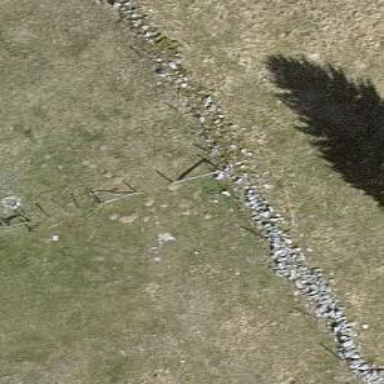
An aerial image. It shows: Wall barrier.